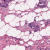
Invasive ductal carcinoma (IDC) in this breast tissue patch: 1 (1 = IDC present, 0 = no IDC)